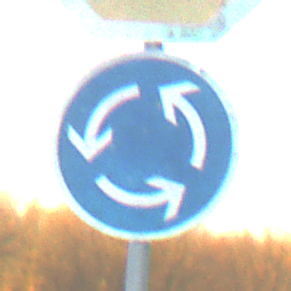
Verkehrszeichen: Kreisverkehr
Zusatzzeichen oben: Stop
Umgebung: Outdoor, Nature
Tageszeit: SunriseSunset
Wetter: Clear
Licht: Natural
Jahreszeit: Winter
Kontrast: LowContrast